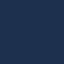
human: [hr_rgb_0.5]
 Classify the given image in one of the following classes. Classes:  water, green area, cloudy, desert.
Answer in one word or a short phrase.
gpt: water